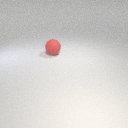
large red rubber sphere